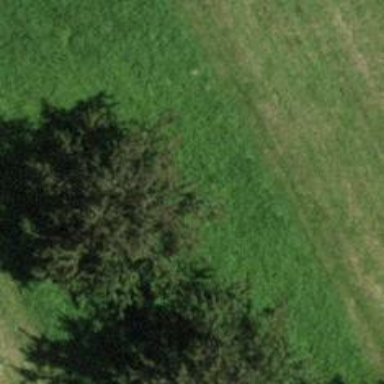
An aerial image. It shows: Agricultural area filled with broadleaved trees.